Interaction volume radius: 5 \u00c5
Interaction volume height: 40 \u00c5
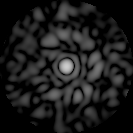
Disorder parameter: 0.8482